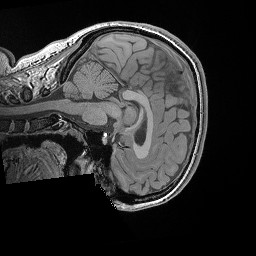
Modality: T1w
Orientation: sagittal
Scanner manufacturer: siemens
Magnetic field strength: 3 T
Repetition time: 0.02 s
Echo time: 0.00492 s